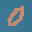
Label: 0